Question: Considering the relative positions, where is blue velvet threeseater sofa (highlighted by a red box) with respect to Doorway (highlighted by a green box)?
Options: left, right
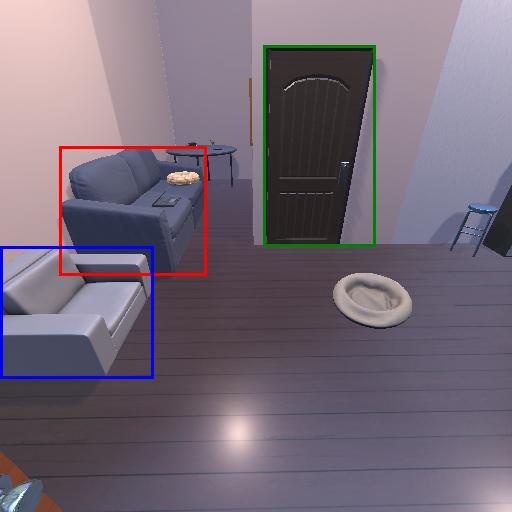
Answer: left